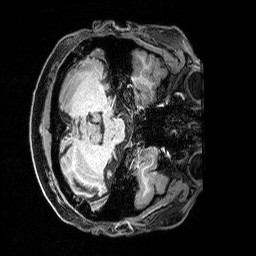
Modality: T1w
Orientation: axial
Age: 60
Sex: male
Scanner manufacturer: siemens
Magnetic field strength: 3 T
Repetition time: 2.5 s
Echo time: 0.00369 s